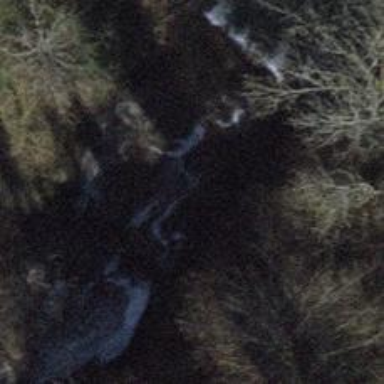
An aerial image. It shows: Beautiful waterfall.